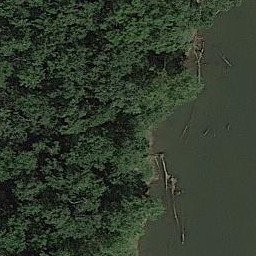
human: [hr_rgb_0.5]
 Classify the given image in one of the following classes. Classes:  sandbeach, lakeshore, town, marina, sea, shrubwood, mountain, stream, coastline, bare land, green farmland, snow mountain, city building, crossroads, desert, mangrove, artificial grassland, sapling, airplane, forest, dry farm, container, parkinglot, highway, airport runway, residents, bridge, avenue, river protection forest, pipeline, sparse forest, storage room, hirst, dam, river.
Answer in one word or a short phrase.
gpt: river protection forest